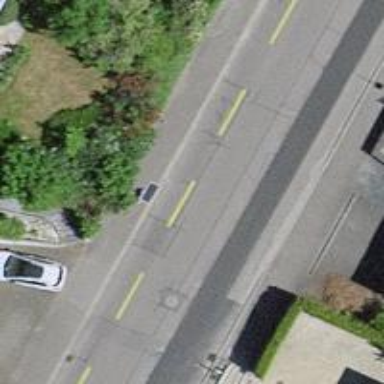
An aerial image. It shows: Road with steps.